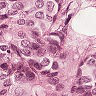
Metastatic tissue present: yes